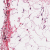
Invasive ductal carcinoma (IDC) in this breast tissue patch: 0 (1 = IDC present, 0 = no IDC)